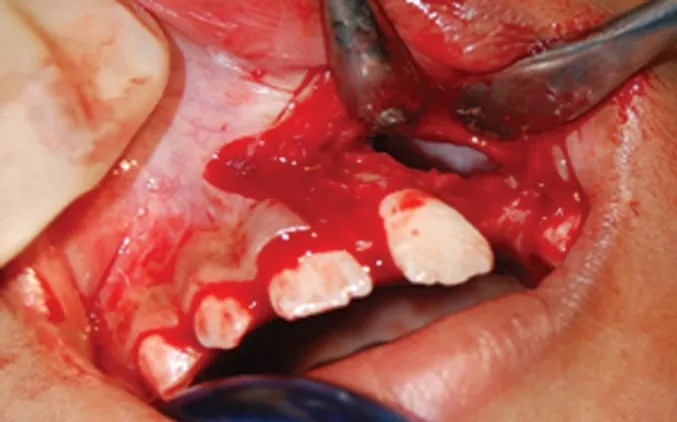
Flap raised with cyst lining ruptured.
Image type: medical_photograph (other_medical_photograph)